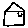
Label: house